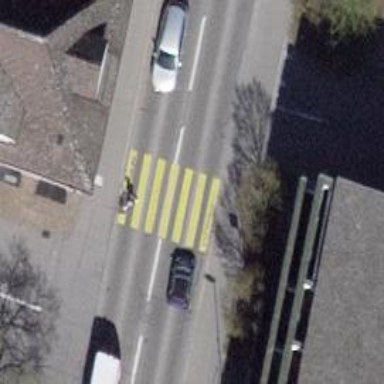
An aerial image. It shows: Footway with zebra crossing.